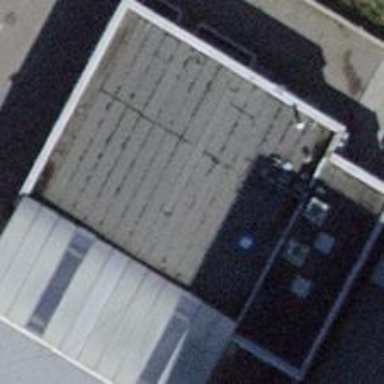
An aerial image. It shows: Flat roofed building.